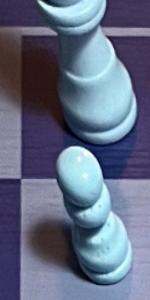
Label: Pawn_White